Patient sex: F
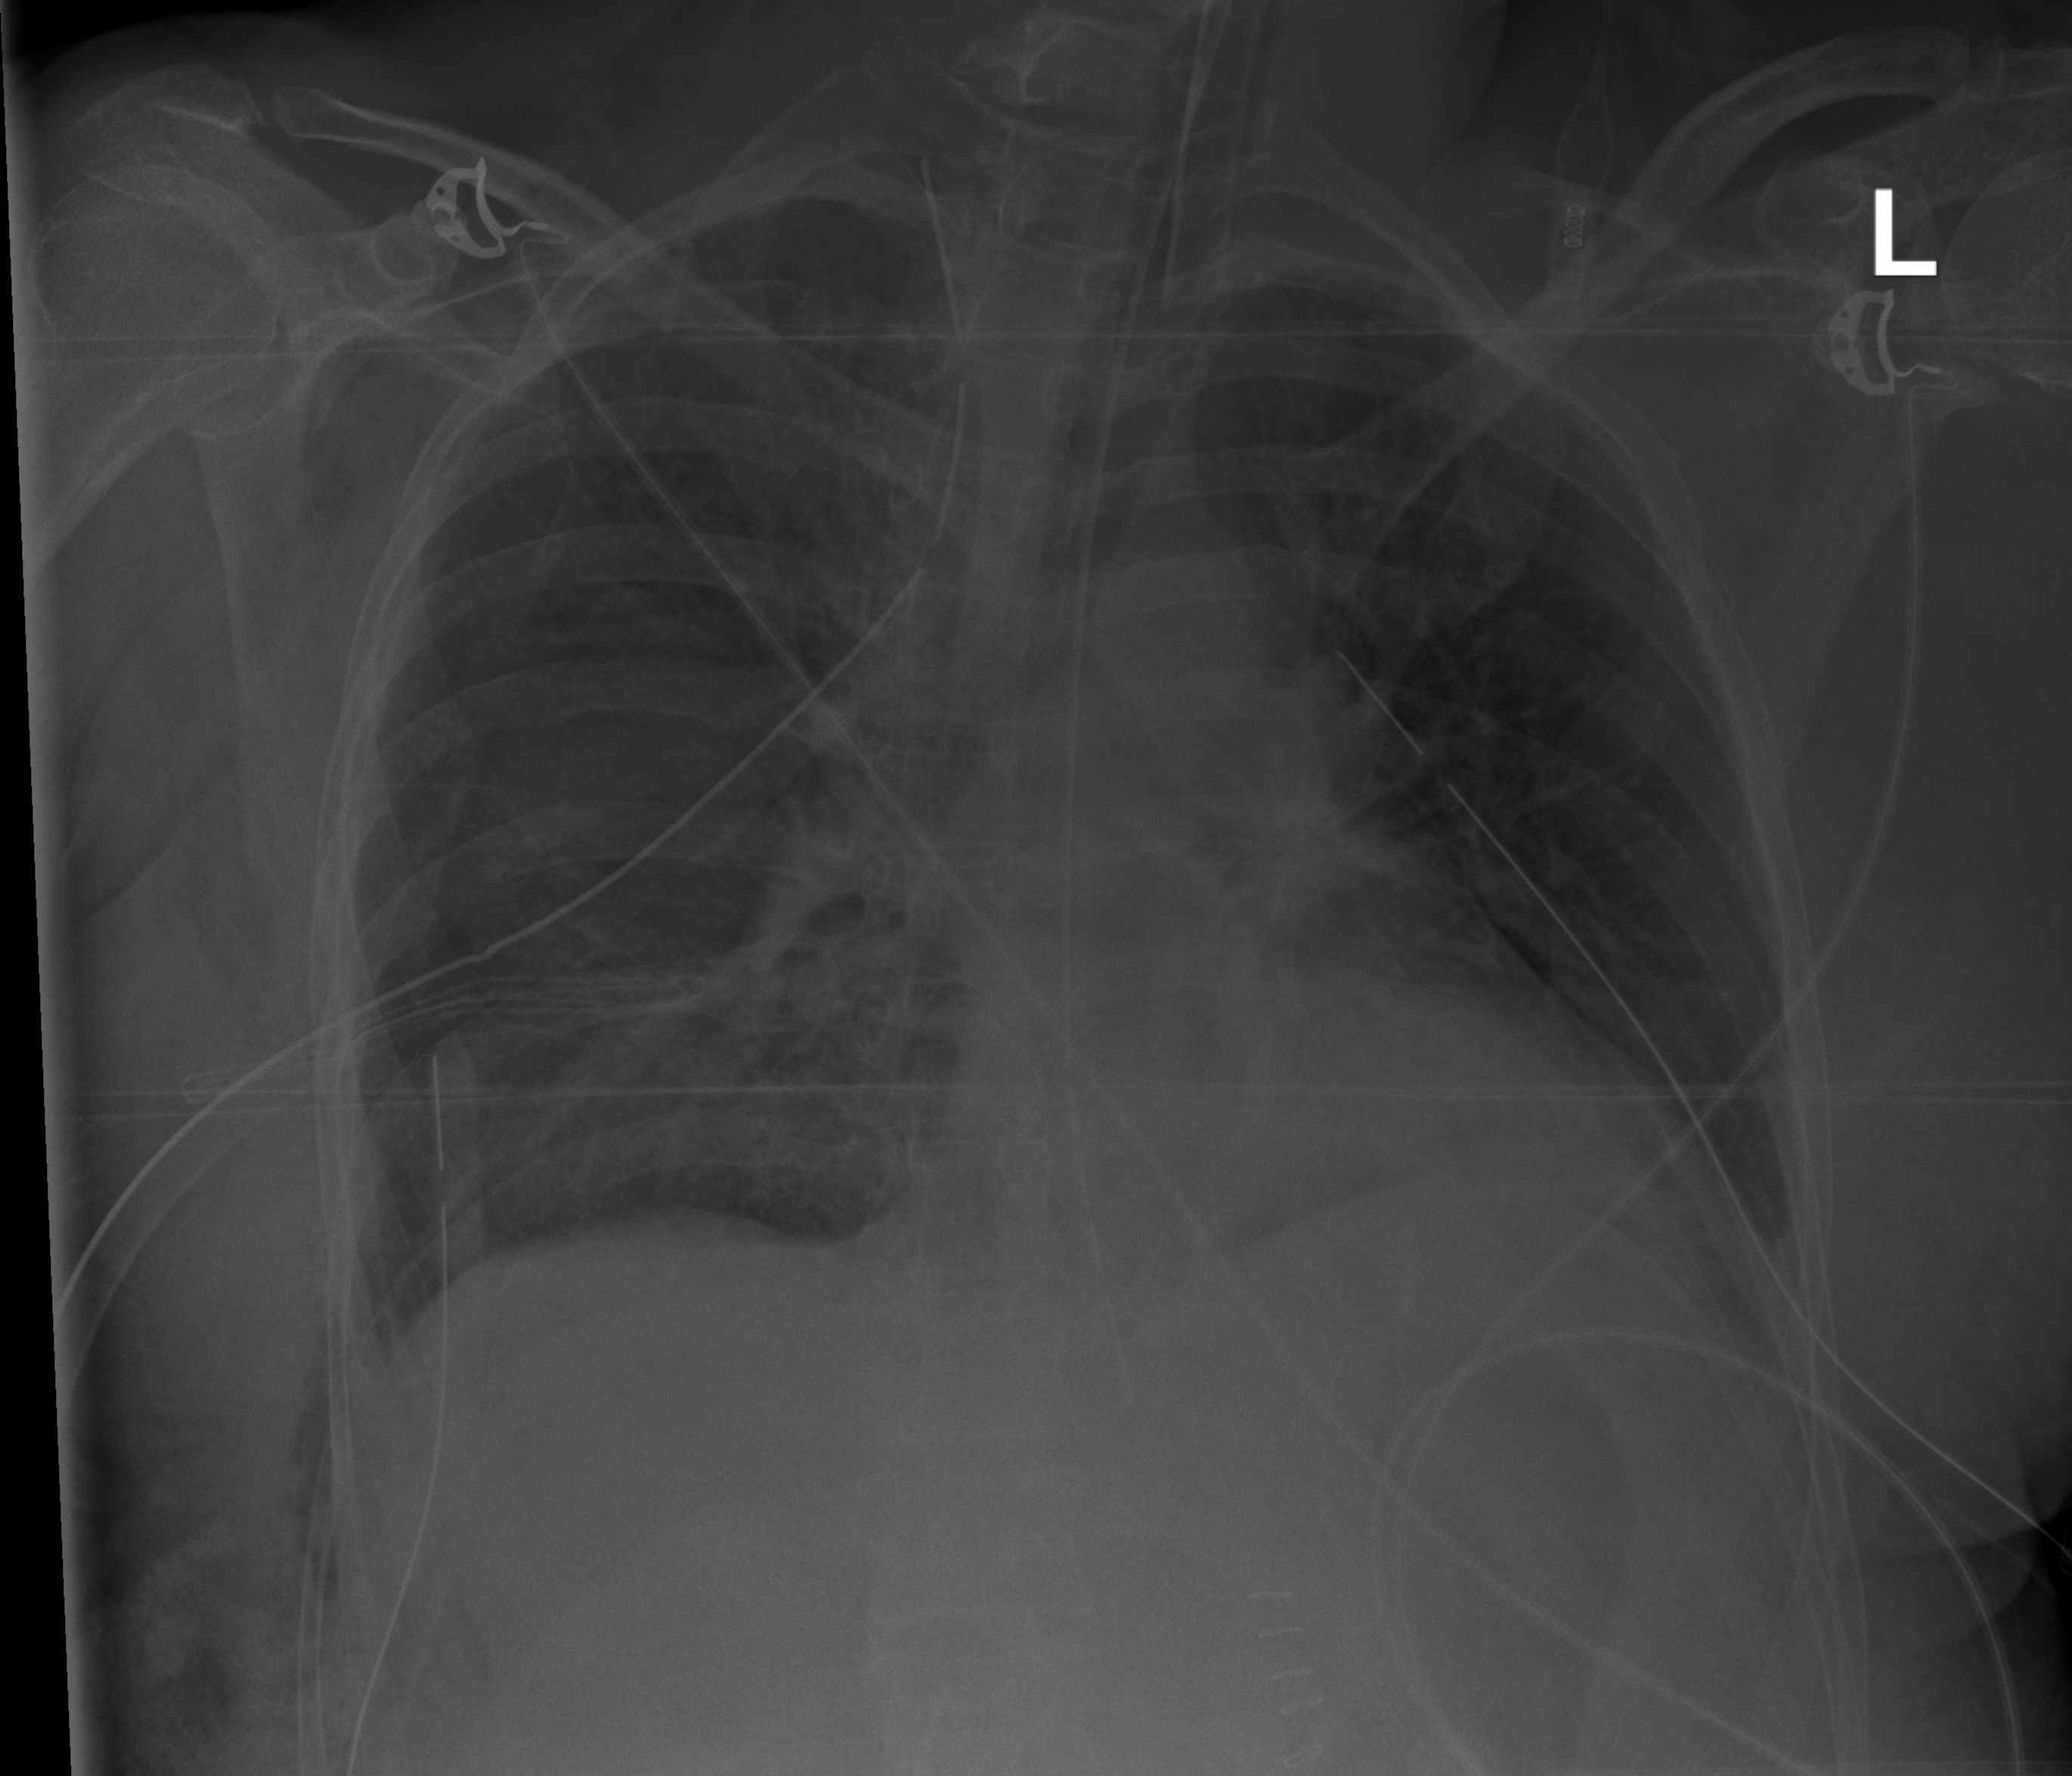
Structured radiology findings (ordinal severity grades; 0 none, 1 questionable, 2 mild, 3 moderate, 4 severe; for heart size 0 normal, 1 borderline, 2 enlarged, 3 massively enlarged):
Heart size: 1
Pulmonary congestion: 0
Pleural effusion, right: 1
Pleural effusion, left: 2
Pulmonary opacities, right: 2
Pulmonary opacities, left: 0
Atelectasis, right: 2
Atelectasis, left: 2